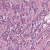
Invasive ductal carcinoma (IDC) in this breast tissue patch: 1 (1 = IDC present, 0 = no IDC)